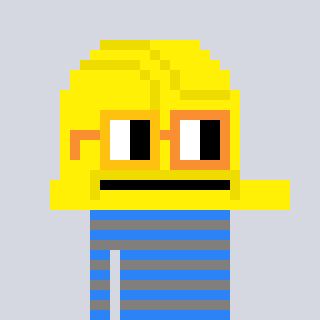
a pixel art character with square yellow and orange glasses, a construction helmet-shaped head and a bluegrey-colored body on a cool background